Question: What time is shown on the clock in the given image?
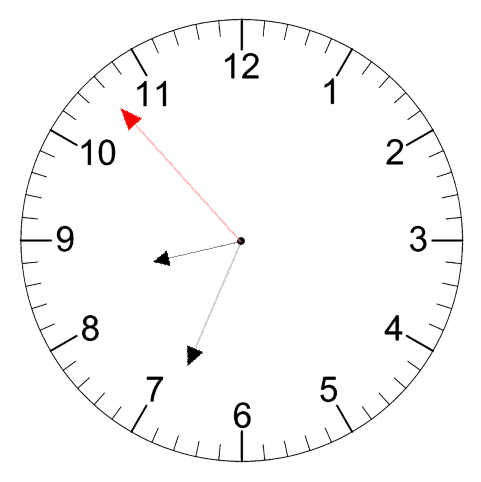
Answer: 08:33:53